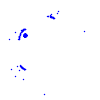
Particle: pion